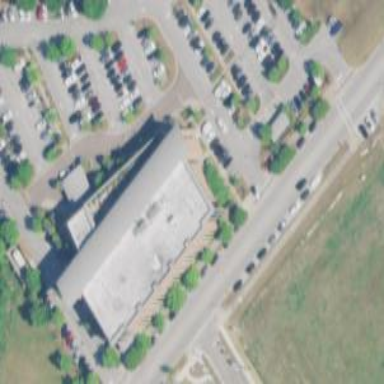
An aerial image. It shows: Healthcare clinic.